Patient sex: M
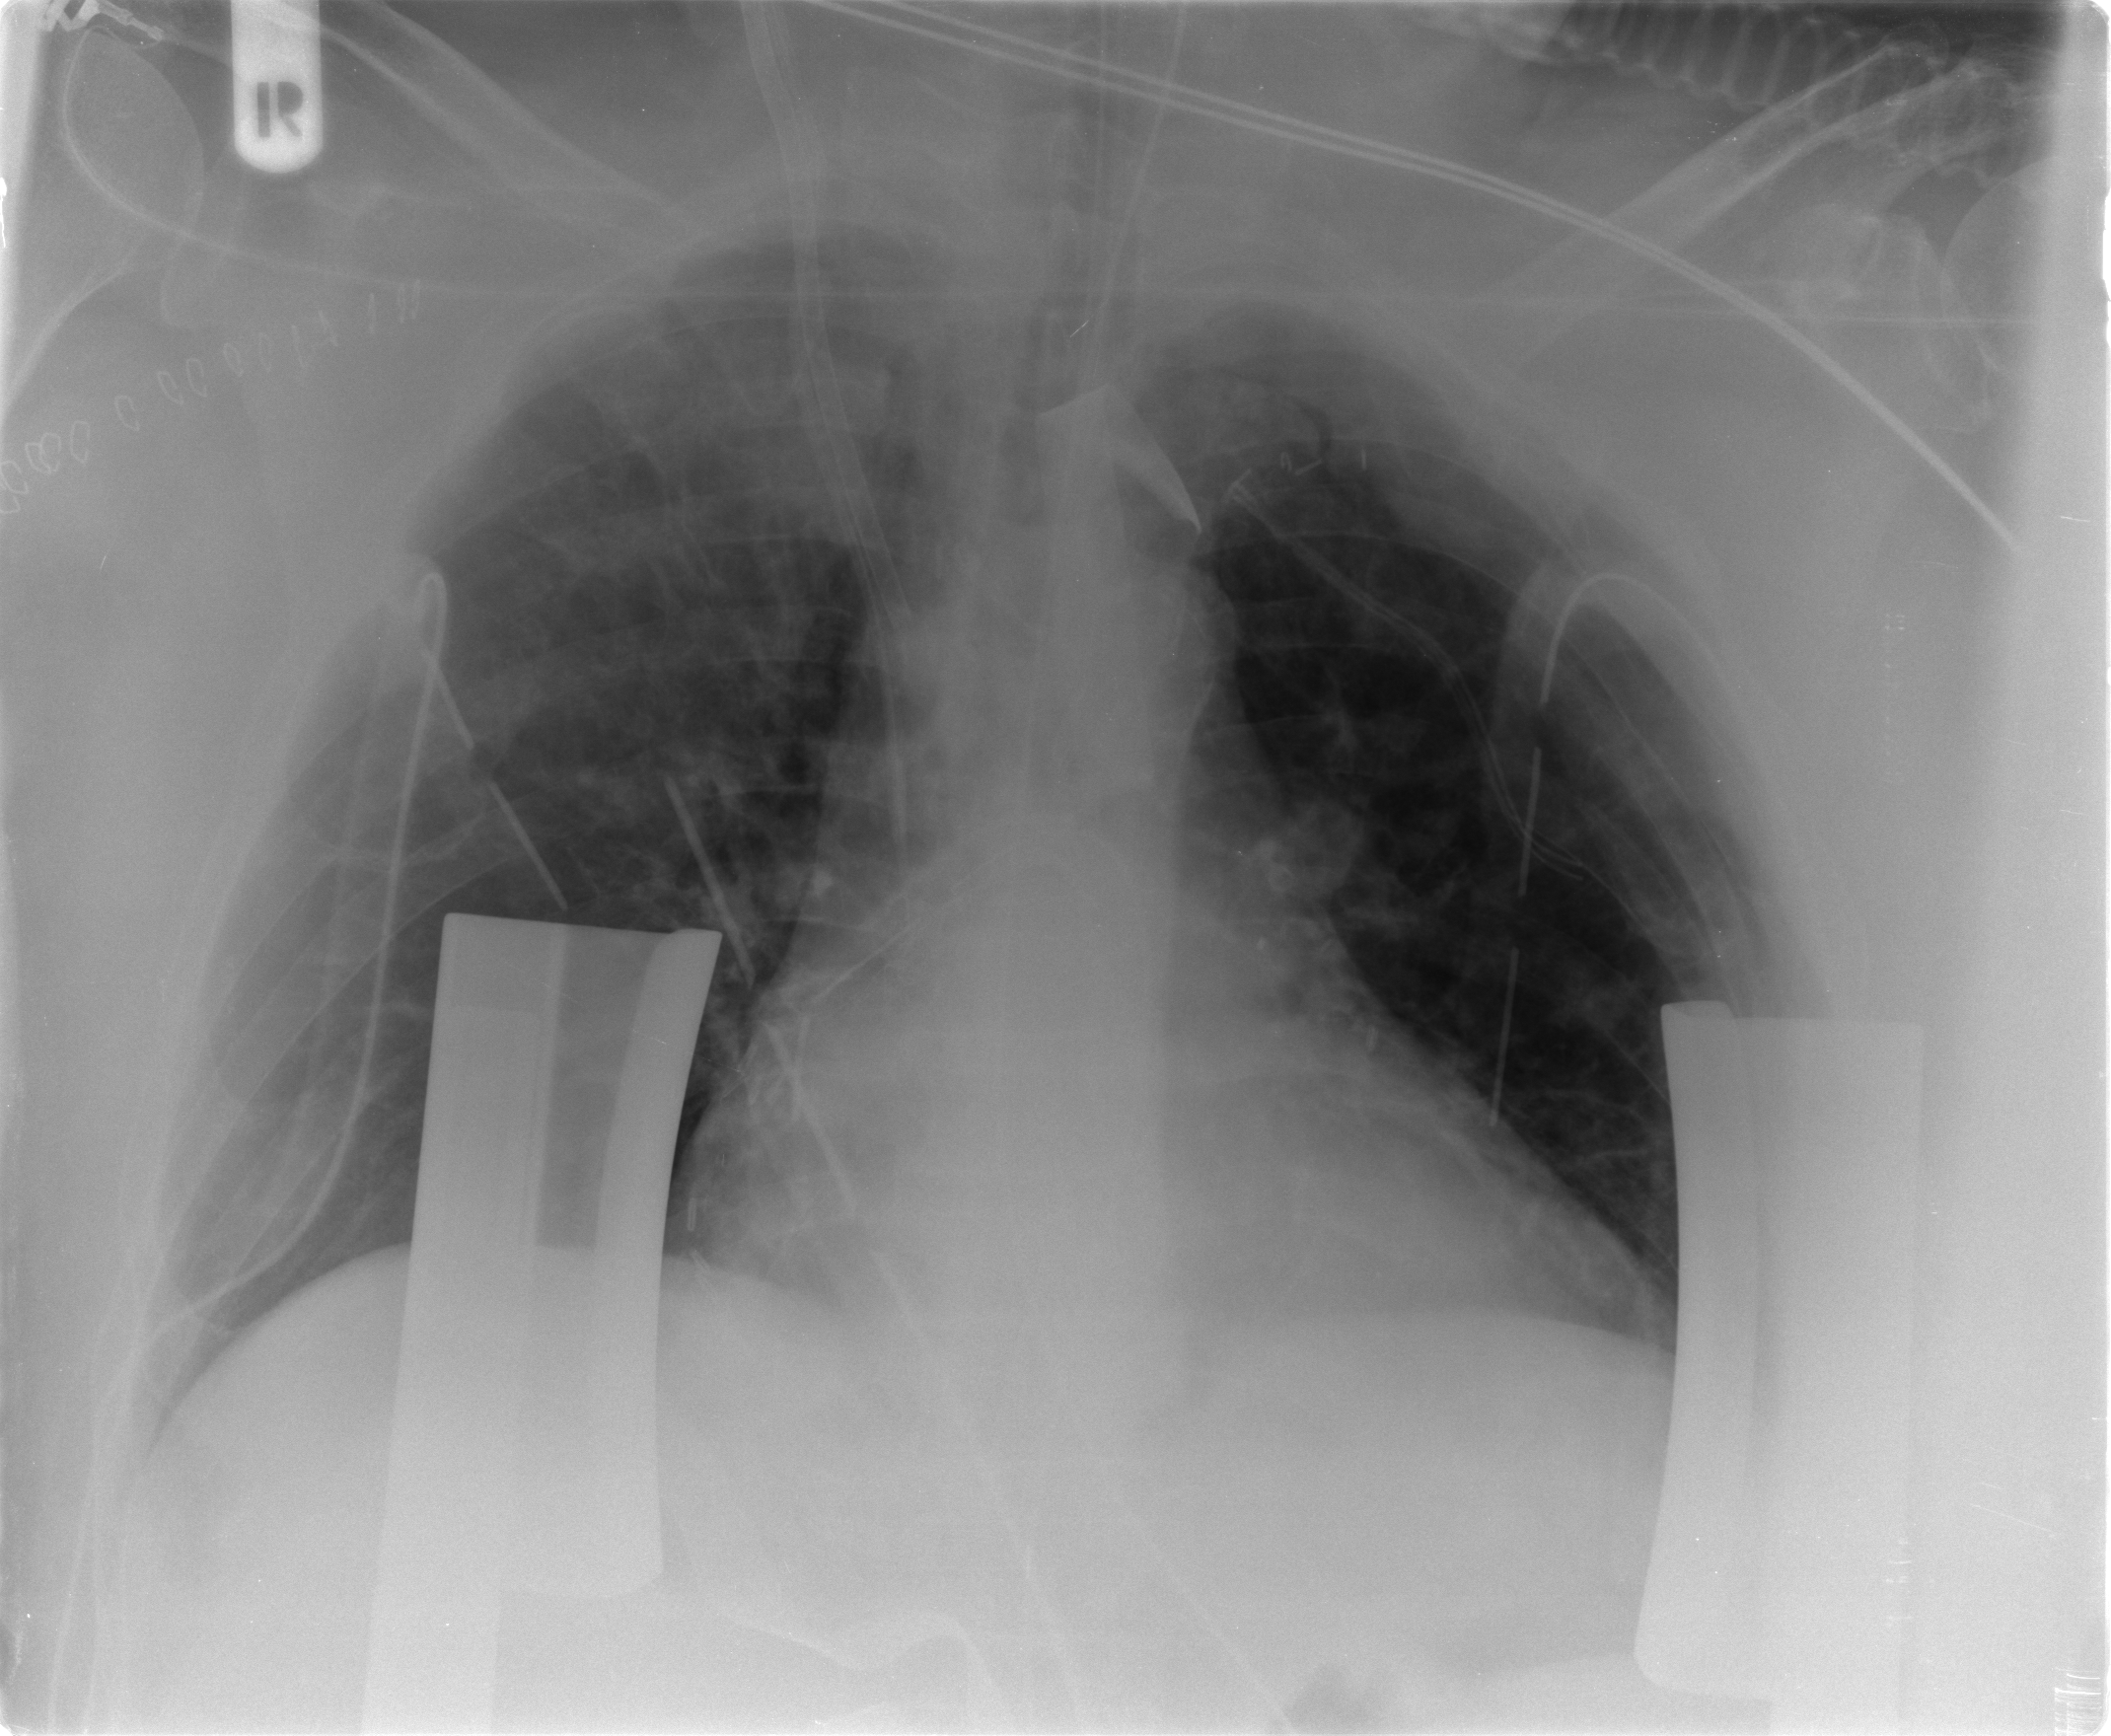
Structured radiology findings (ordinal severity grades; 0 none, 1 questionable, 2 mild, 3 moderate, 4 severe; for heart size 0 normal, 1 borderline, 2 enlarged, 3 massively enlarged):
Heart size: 2
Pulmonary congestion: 2
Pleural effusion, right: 1
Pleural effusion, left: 0
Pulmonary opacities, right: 0
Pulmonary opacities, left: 0
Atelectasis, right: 2
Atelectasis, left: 2